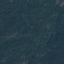
Land use / land cover: Forest